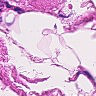
Metastatic tissue present: no